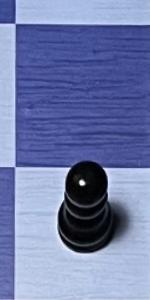
Label: Pawn_Black